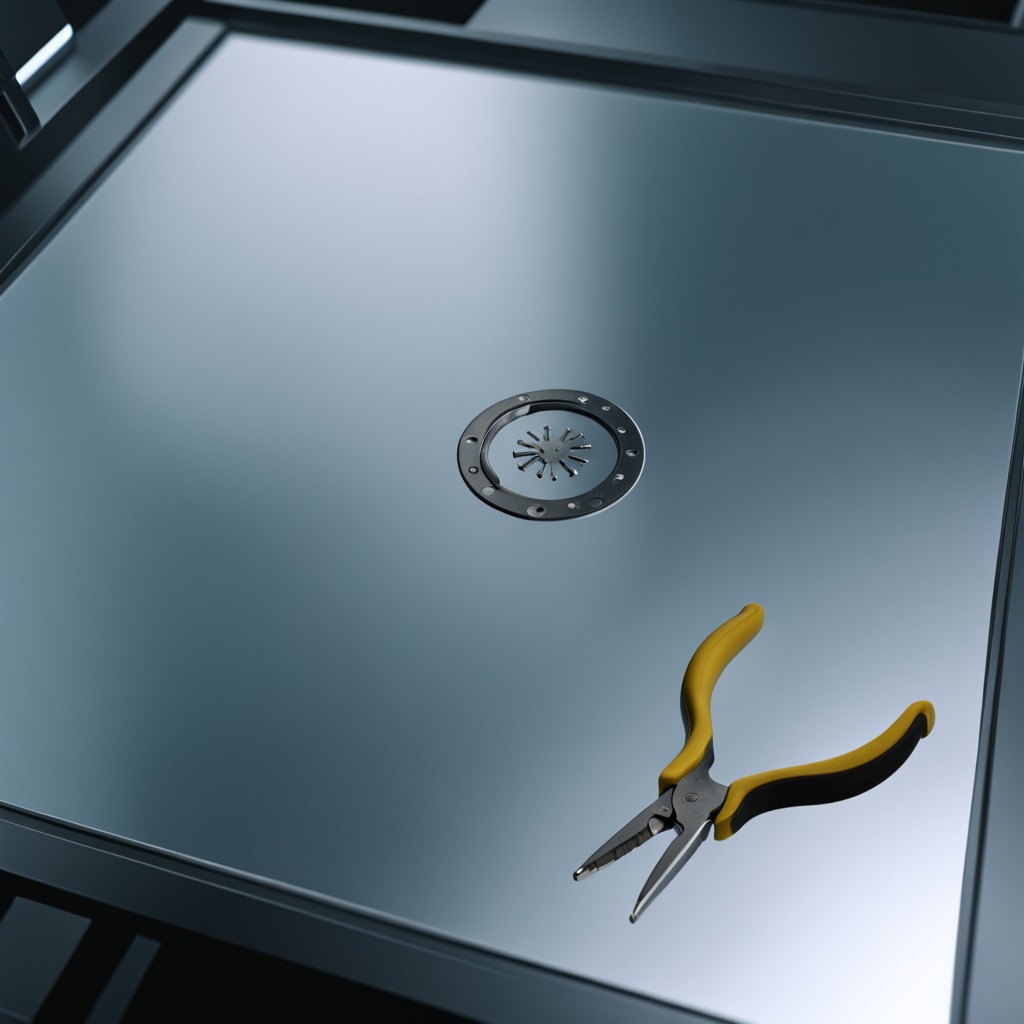
A plier is lying on a metal table in a machine shop under fluorescent lights.